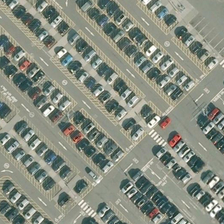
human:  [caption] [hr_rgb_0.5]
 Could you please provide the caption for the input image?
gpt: cars stop beside a road which separates the parking .

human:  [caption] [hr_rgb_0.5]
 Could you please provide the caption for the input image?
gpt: there are automobiles in some tight lines in the parking lot .

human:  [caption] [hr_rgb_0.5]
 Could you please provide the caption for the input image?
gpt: there are automobiles in some tight lines in the parking lot .

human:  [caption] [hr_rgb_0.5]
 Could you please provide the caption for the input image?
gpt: there are plenty of cars parking neatly in this car lot .

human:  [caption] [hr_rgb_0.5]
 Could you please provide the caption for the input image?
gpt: many cars are orderly parked in a parking lot .